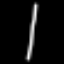
Label: line